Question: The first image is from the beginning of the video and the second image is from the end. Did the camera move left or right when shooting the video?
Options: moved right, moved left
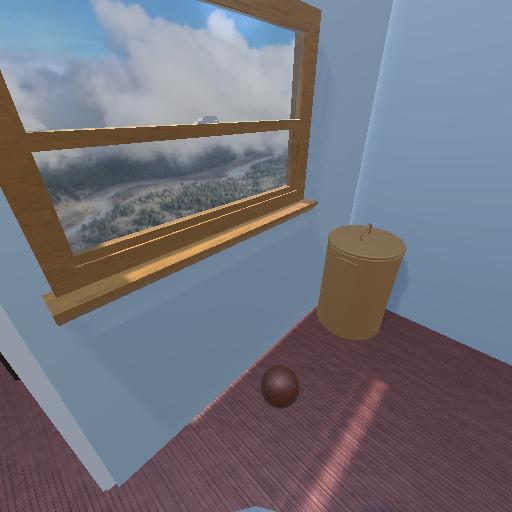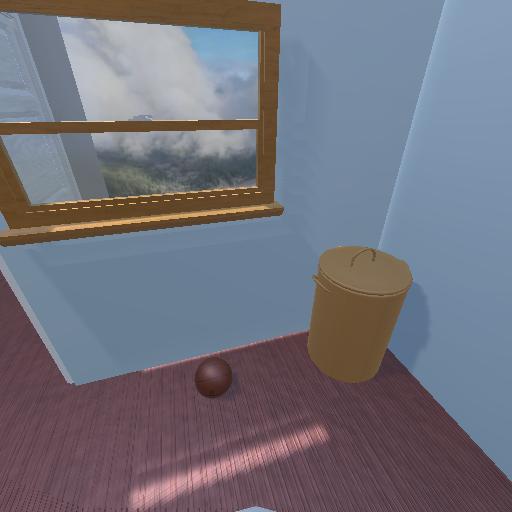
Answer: moved right